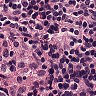
Metastatic tissue present: no